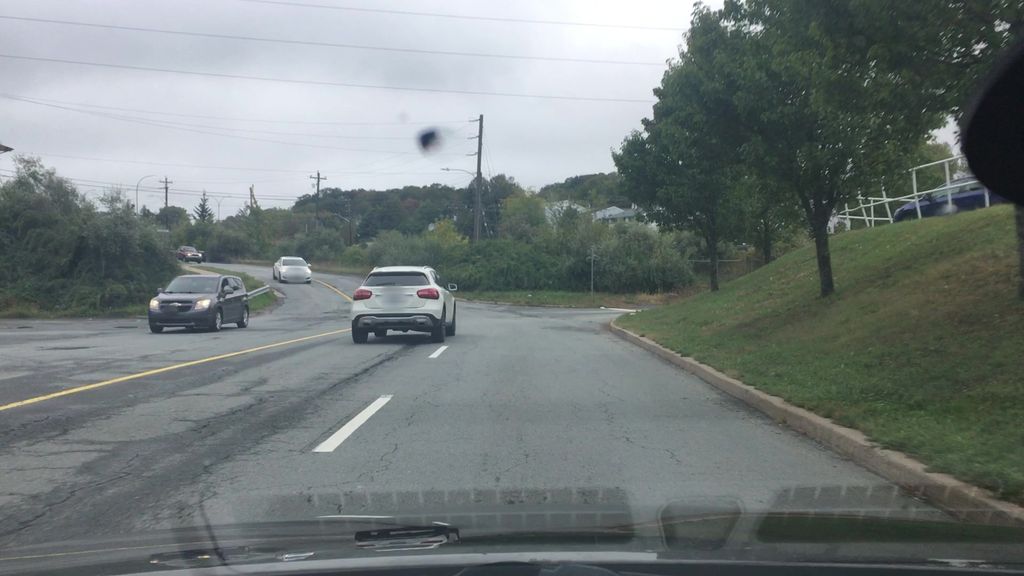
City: halifax